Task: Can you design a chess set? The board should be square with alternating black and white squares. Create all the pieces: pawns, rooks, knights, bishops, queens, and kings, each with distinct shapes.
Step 5153:
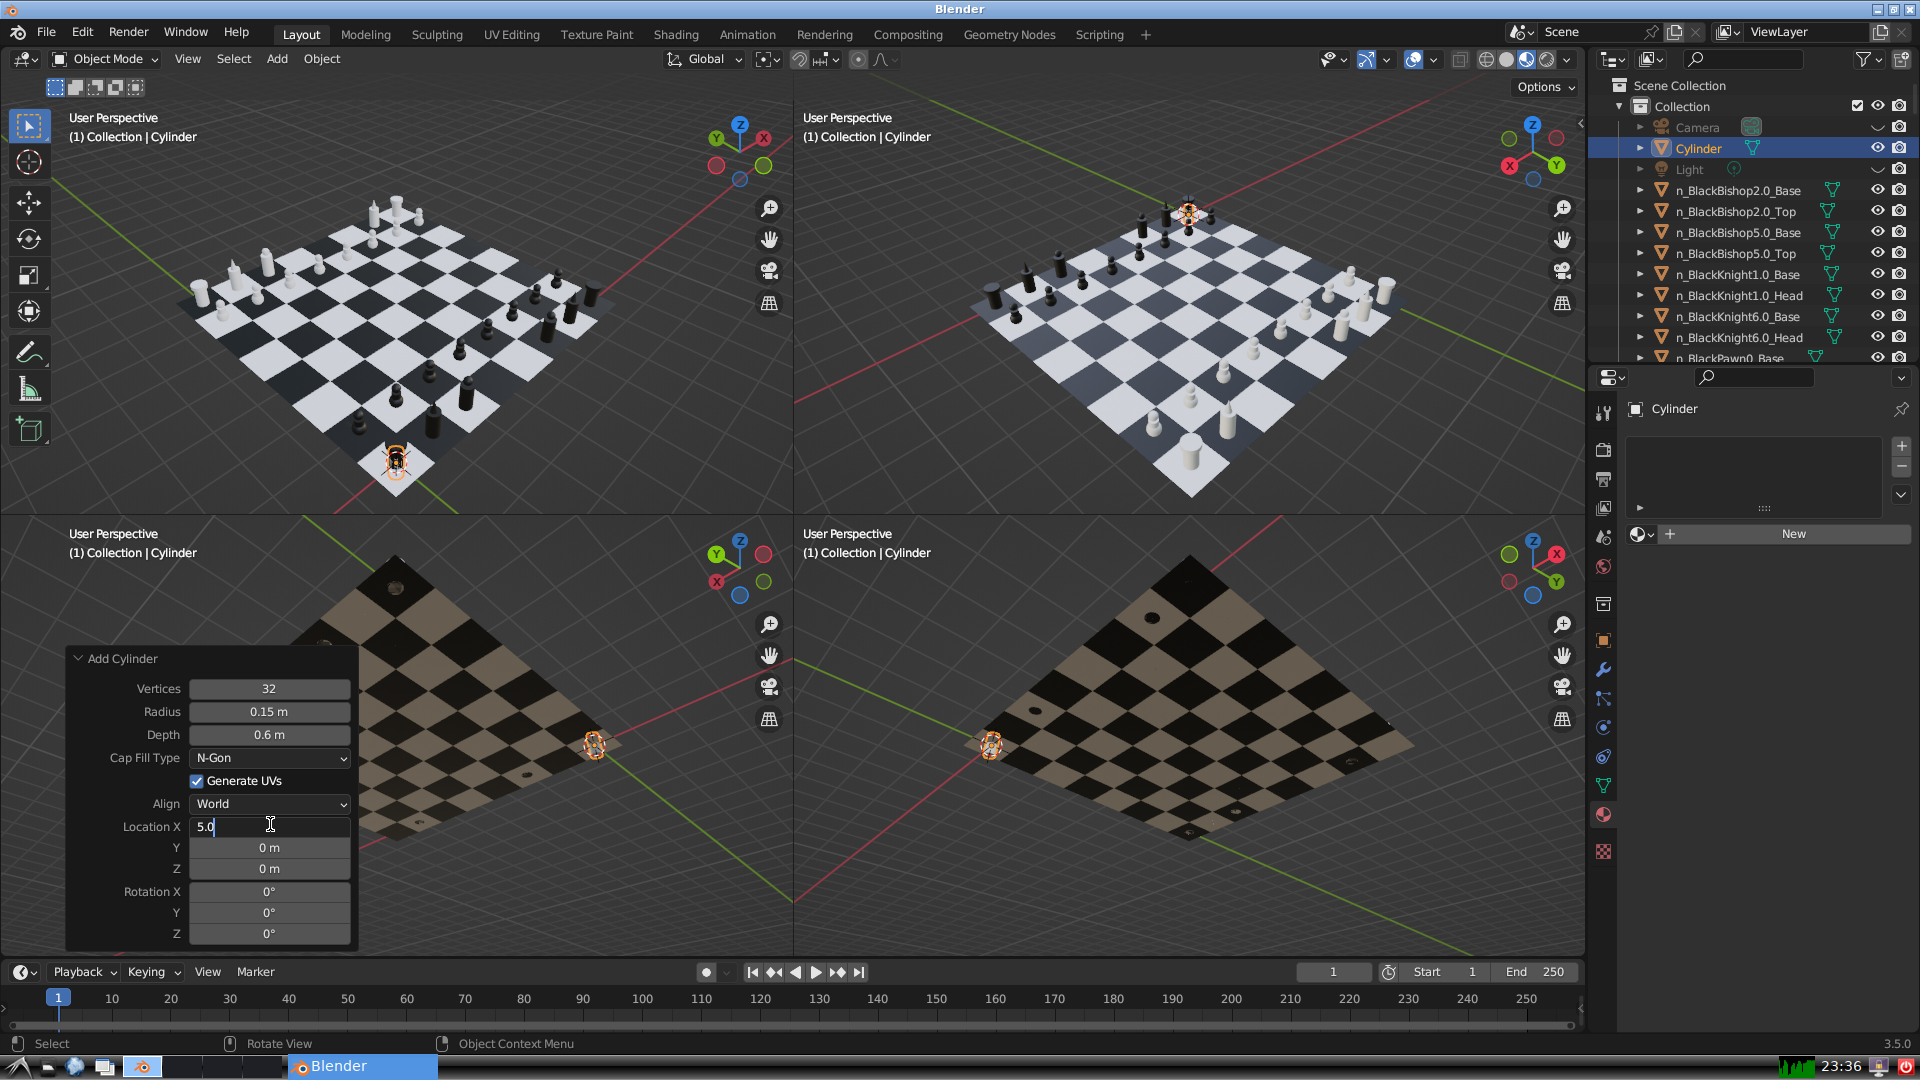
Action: {"key_press": ['Return']}